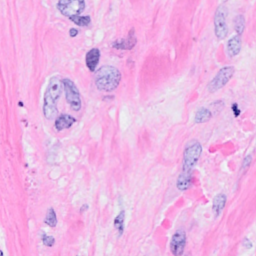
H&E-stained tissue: Breast